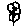
Label: flower